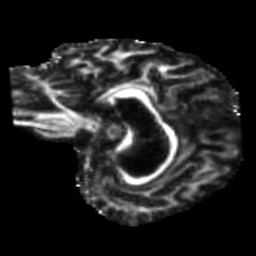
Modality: FA
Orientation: sagittal
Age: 53
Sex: female
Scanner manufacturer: siemens
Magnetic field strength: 3 T
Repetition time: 5.25 s
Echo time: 0.08 s